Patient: sex F, age 39
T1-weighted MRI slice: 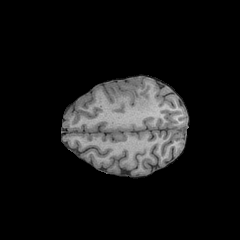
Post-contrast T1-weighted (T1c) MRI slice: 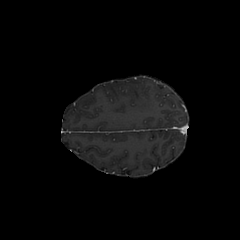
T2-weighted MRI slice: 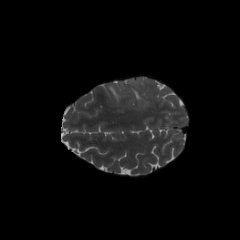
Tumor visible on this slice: yes
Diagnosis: Astrocytoma, IDH-mutant
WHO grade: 2